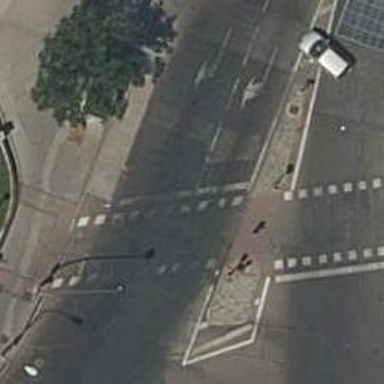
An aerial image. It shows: Road with traffic signals for signaling.